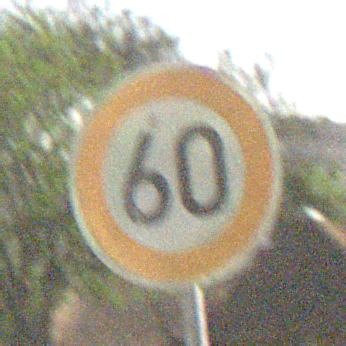
Verkehrszeichen: Geschwindigkeit60
Umgebung: Outdoor, Nature
Tageszeit: Night
Wetter: Clear
Licht: Natural
Jahreszeit: NotSpecified
Kontrast: HighContrast